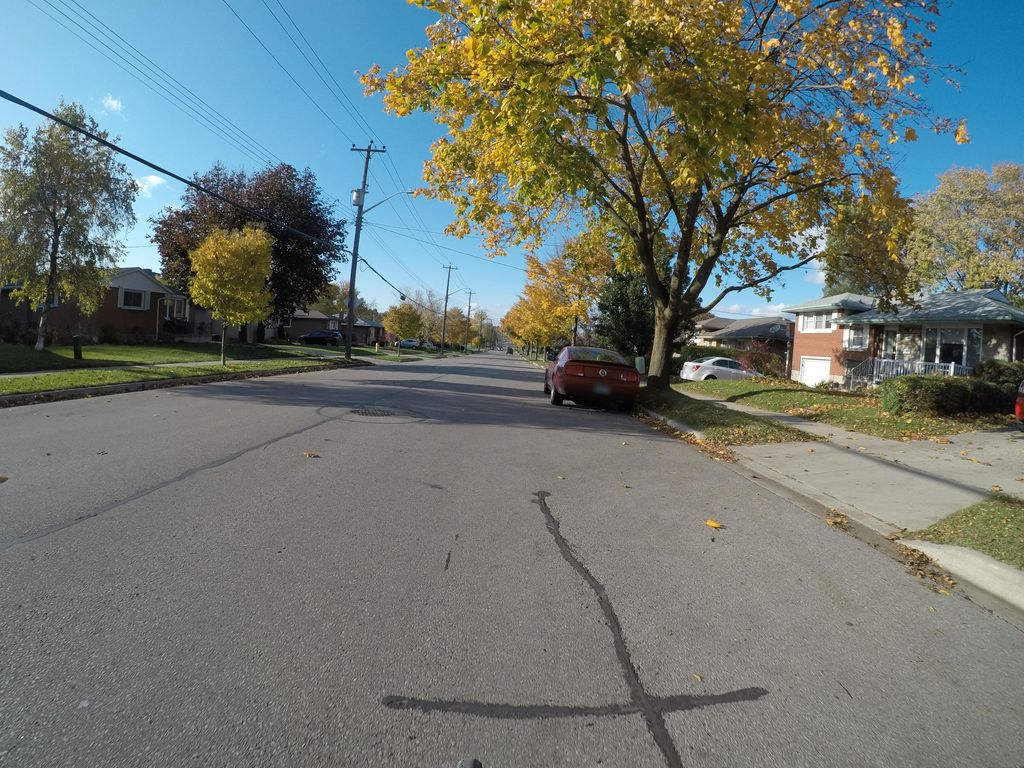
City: kitchener-waterloo